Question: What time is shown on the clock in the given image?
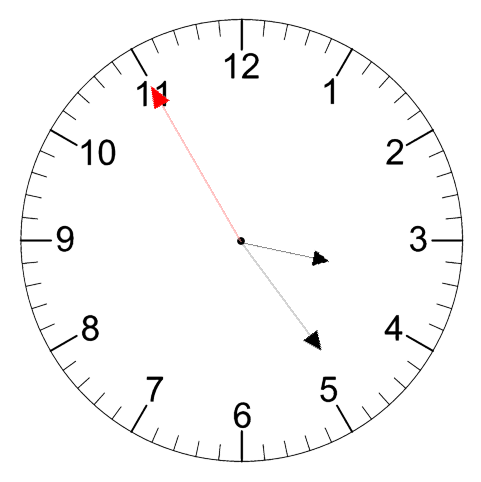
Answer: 03:23:55